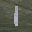
Label: 1